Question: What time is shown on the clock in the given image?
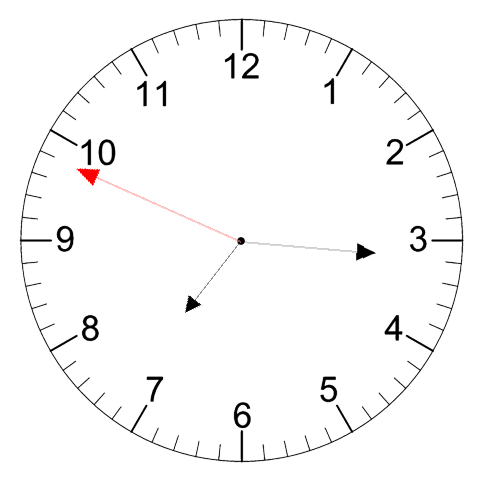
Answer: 07:15:49